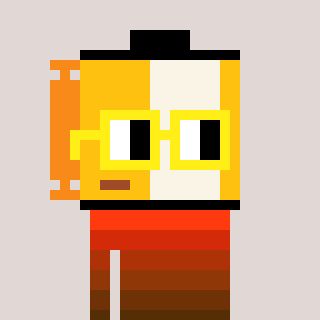
a pixel art character with square yellow glasses, a film roll-shaped head and a redpinkish-colored body on a warm background